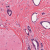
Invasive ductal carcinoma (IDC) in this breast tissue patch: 1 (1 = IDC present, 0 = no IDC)